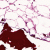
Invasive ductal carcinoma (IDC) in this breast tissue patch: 0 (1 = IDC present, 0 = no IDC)